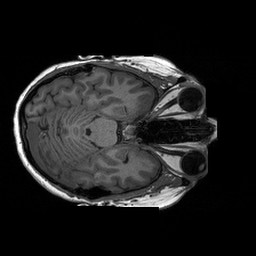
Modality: T1w
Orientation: axial
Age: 40
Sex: female
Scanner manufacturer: siemens
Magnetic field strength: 3 T
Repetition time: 2.3 s
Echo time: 0.00233 s